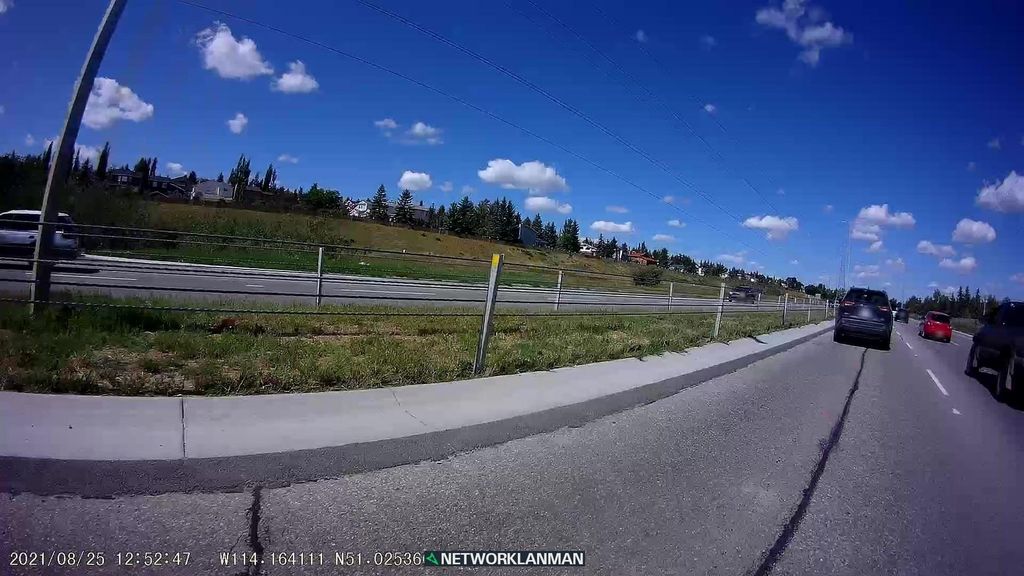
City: calgary